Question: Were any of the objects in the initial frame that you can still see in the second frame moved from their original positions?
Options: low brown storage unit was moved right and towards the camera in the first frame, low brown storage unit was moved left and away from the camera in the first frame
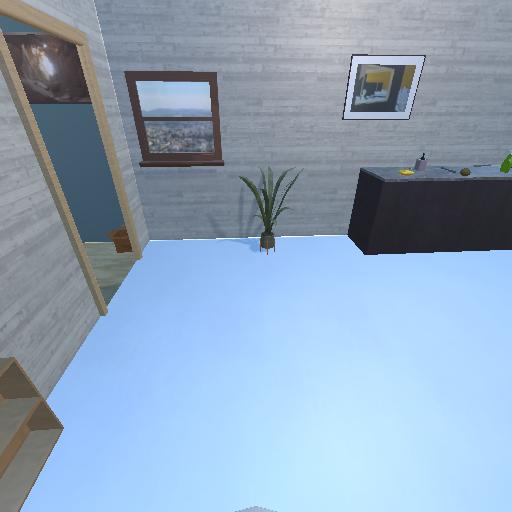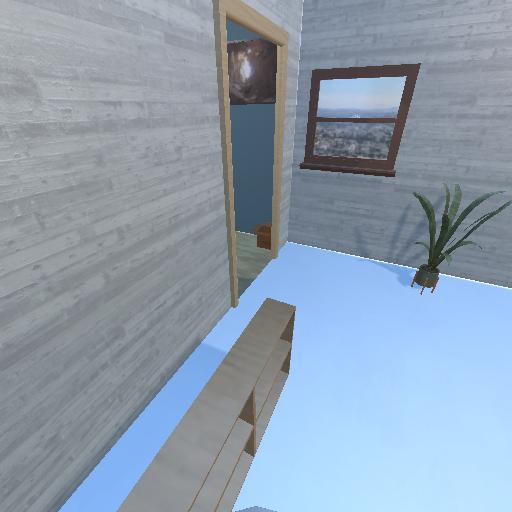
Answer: low brown storage unit was moved right and towards the camera in the first frame